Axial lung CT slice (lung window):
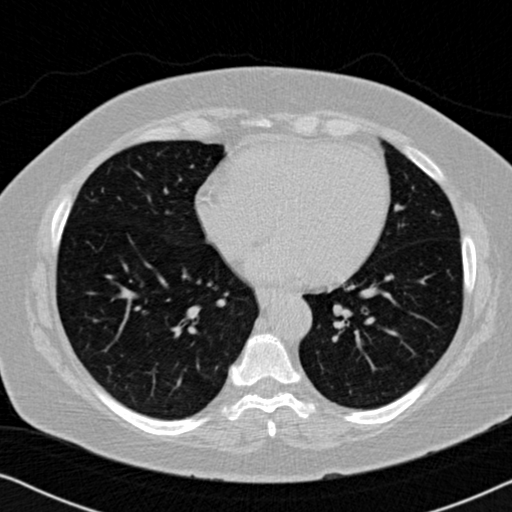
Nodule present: no